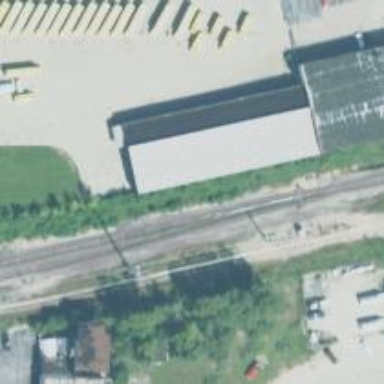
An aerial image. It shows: Railway siding for service.